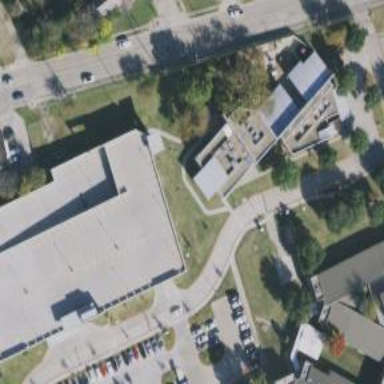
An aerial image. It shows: Public building used as community center.